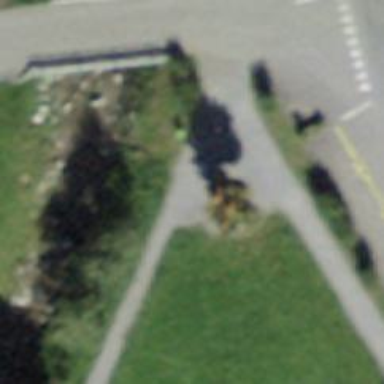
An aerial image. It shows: Bench.